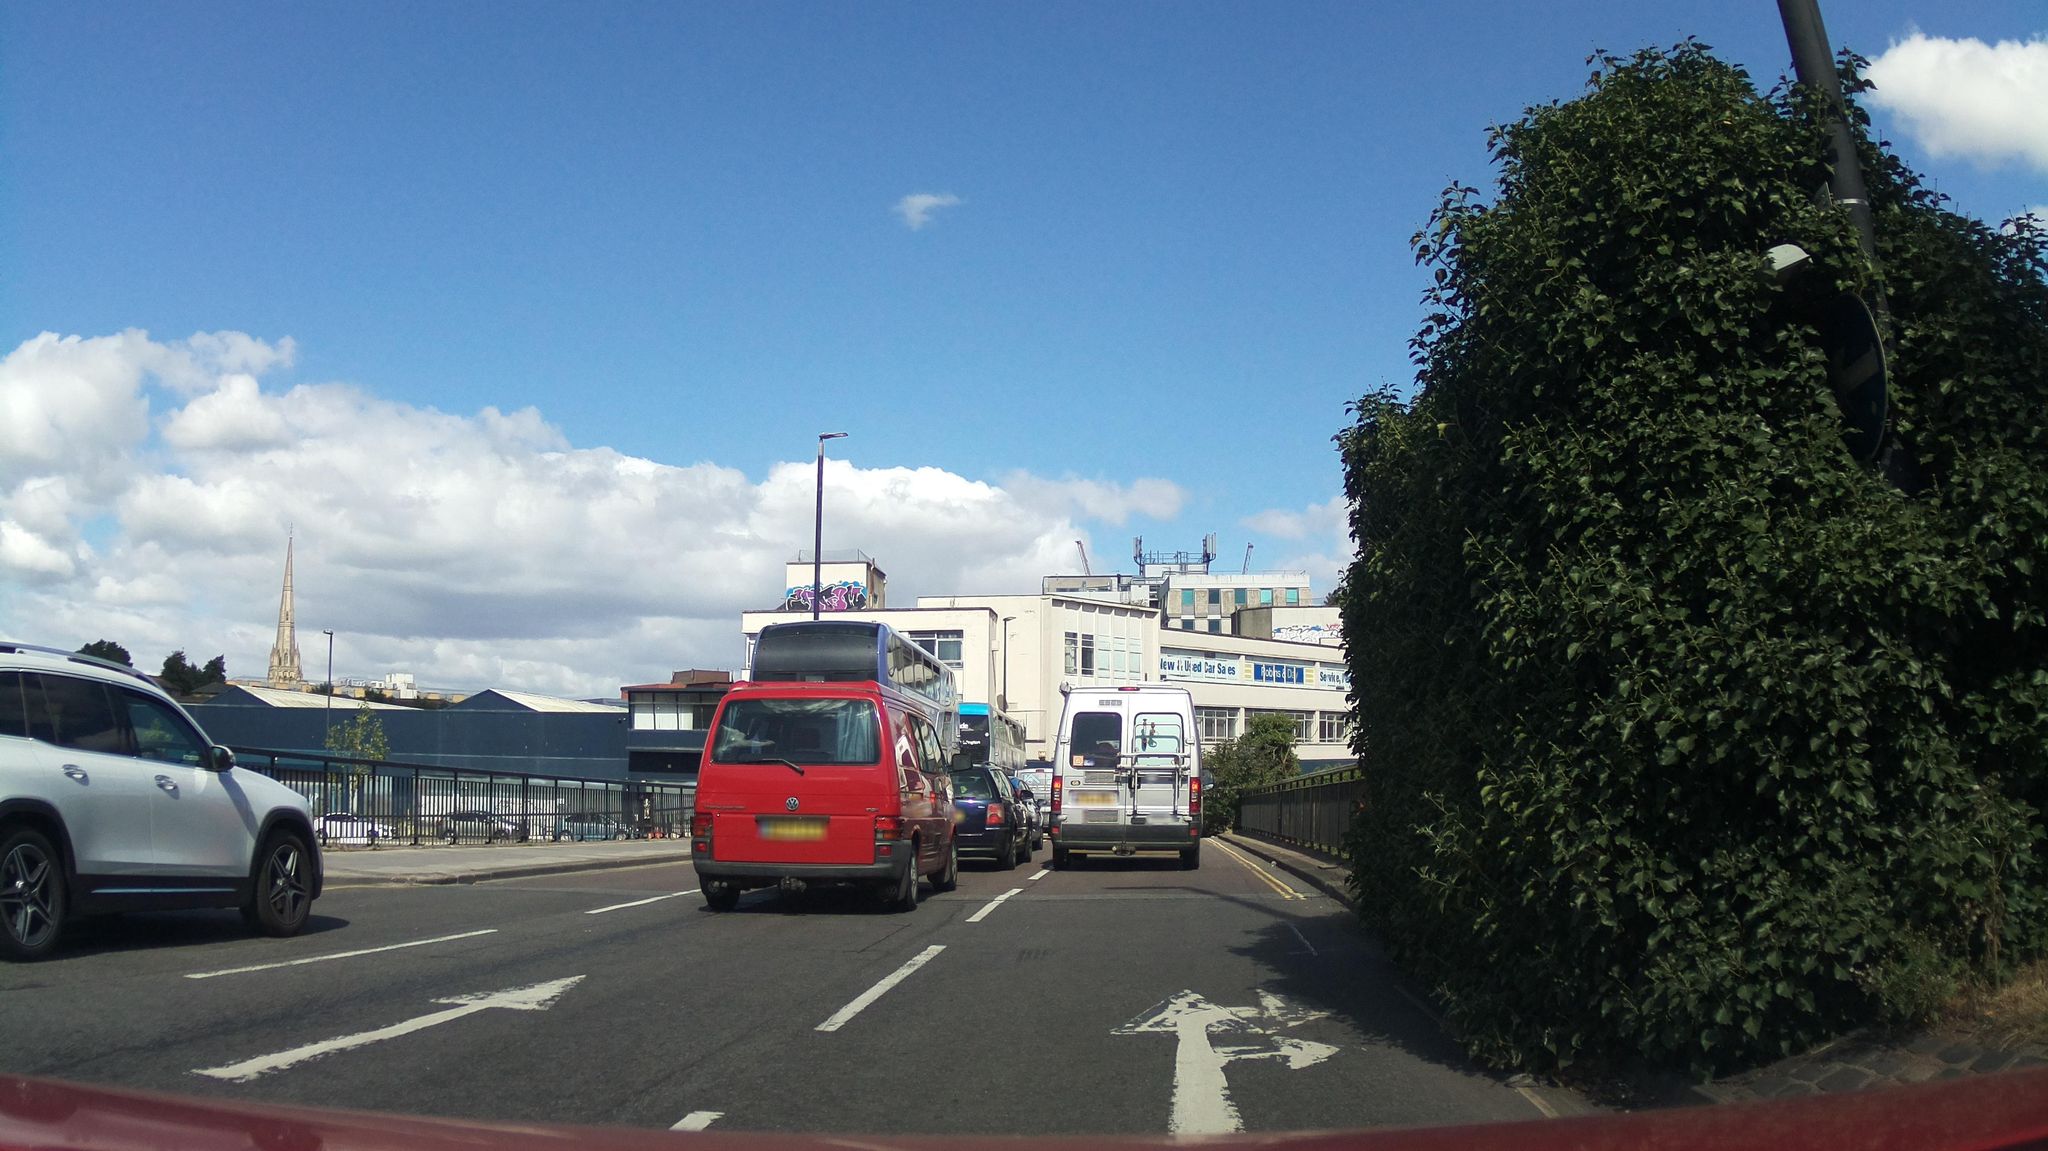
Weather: clear
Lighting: day
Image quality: good
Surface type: driving surface
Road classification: trunk
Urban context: urban centre
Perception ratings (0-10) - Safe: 1.39, Lively: 7.09, Beautiful: 3.32, Boring: 0.56, Depressing: 2.3, Wealthy: 4.78